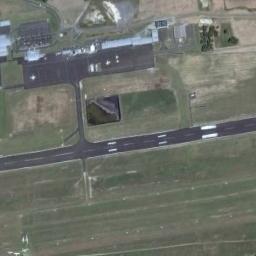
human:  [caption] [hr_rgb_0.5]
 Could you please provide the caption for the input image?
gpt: The airport is surrounded by neat terraces .

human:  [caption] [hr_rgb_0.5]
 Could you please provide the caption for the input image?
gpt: An airport with a runway and an open area on the lawn .

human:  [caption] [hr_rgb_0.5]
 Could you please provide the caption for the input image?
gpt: A complex airport with many runways and buildings built on a huge lawn .

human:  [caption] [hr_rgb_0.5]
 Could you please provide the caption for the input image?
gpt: There is an airport in the middle of the grass .

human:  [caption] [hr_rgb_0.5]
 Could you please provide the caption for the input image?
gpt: The road is straight and long at the airport .